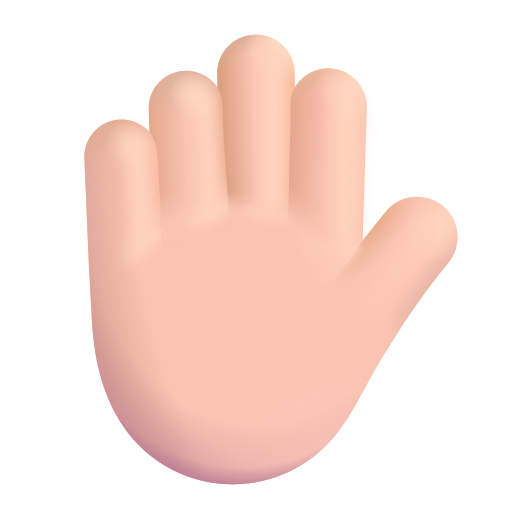
raised hand color light